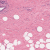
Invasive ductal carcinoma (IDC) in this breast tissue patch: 0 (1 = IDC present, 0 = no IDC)